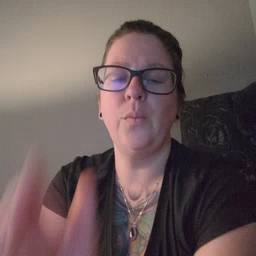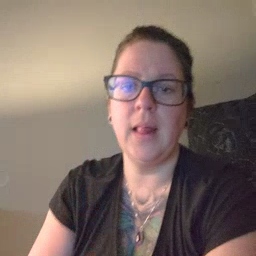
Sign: will